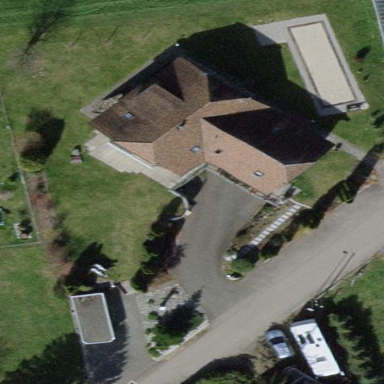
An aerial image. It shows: Detached building with hipped roof.